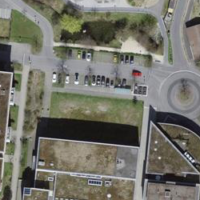
EUNIS habitat code: 55
Species observed at this site:
Tussilago farfara